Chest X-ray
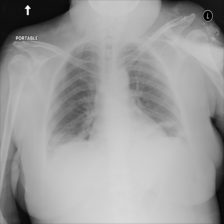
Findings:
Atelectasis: positive
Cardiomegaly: negative
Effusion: negative
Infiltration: negative
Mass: negative
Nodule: negative
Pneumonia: negative
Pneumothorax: negative
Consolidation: negative
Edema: negative
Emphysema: negative
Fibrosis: negative
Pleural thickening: negative
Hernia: negative